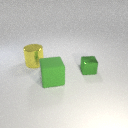
large yellow metal cylinder behind large green rubber cube